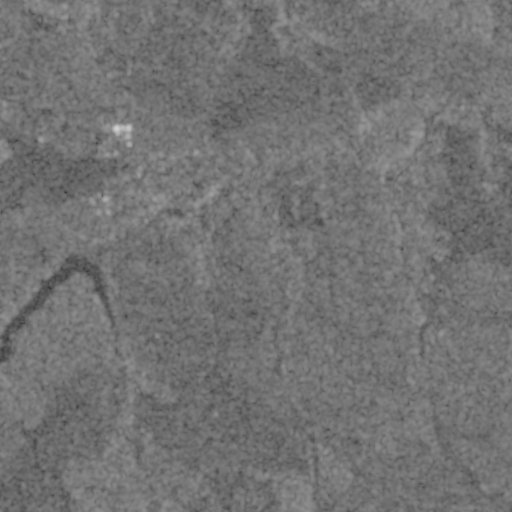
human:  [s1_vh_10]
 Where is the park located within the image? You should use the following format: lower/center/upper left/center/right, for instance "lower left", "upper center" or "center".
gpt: The park is located in the center left of the image.
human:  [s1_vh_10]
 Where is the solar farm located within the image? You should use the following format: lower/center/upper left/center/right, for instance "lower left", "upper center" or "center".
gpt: The solar farm is located in the upper left of the image.
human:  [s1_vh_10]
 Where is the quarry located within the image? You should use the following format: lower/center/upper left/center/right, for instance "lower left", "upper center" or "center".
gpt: There is no quarry in the image.

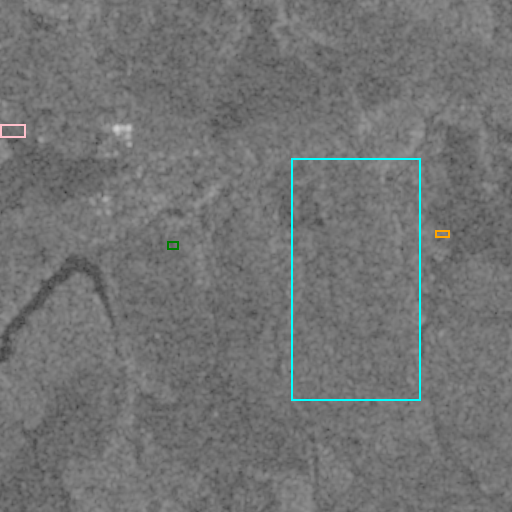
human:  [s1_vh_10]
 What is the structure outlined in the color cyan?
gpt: The structure outlined in cyan is a crop field.
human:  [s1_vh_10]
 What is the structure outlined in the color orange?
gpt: The structure outlined in orange is a landfill.
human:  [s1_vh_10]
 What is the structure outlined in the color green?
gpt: The structure outlined in green is a park.
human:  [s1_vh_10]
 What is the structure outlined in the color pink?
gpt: The structure outlined in pink is a solar farm.
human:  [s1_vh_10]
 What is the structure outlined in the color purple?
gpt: There is no purple outline.